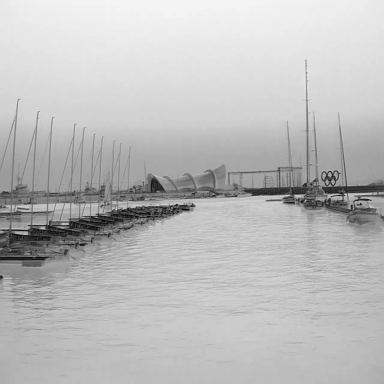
There are 11 sailboats in the infrared image.